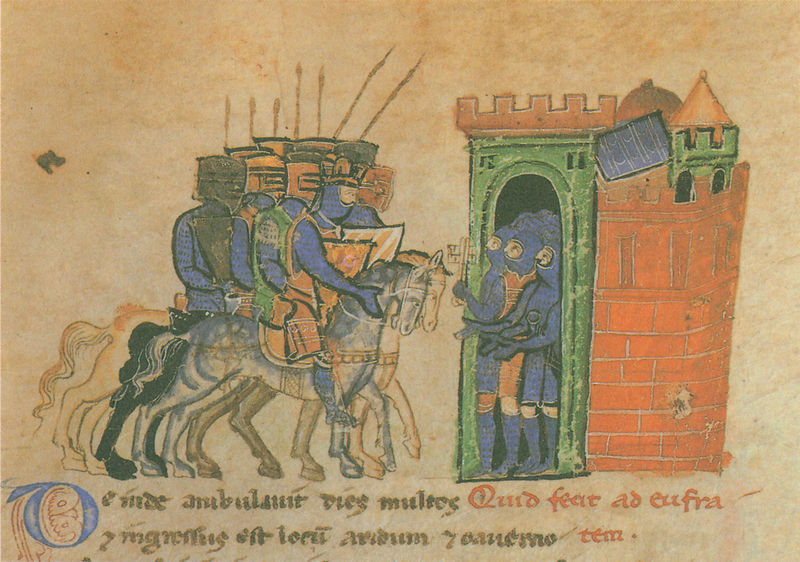
Titel: Alexanderroman
Institution: Leipzig, Stadtbibliothek
Schlagwörter: blau, grün, stadt, rot, steine, pferd, pferde, reiter, turm, hufe, könig, lanze, soldaten, tor, zinnen, schild, panzer, buch, burg, text, ritter, pergament, stadttor, helme, krieger, stadtmauer, lanzen, übergabe, speer, schlüssel, miniatur, handschrift, buchmalerei, codex, kettenhemd, minuskel, karolingisch, ritter burg pferde